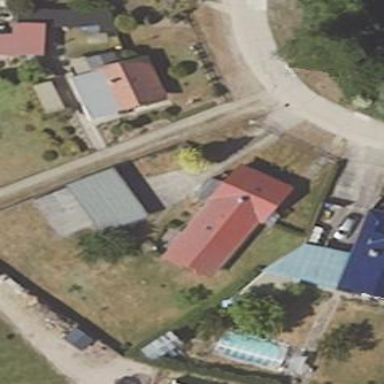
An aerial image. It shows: Simple and straightforward house.